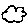
Label: cloud